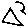
Label: triangle